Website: walmart
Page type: account-selection
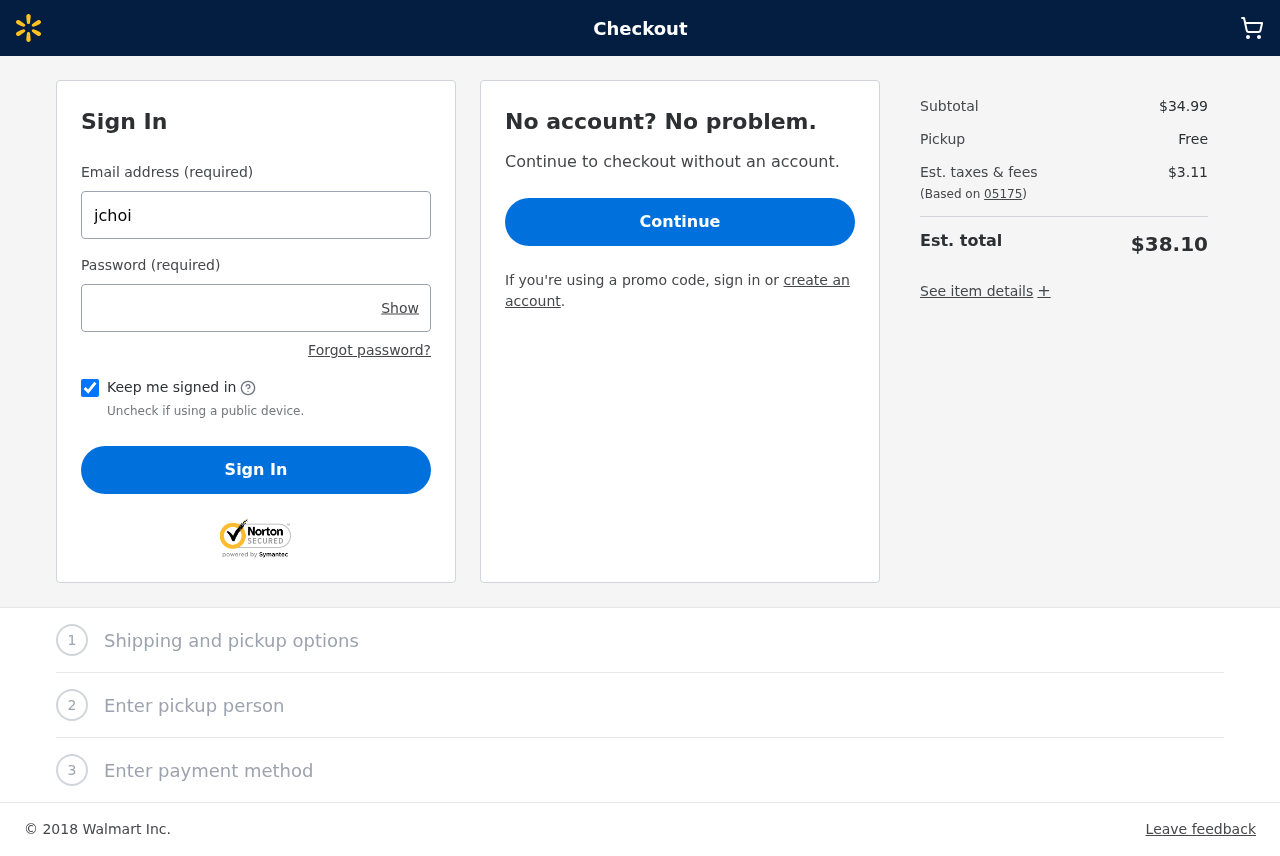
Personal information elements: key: PII_LOGIN_USERNAME
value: jchoi979
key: PII_POSTCODE
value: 05175
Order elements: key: ORDER_SUBTOTAL
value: $34.99
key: ORDER_TAX
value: $3.11
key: ORDER_TOTAL
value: $38.10